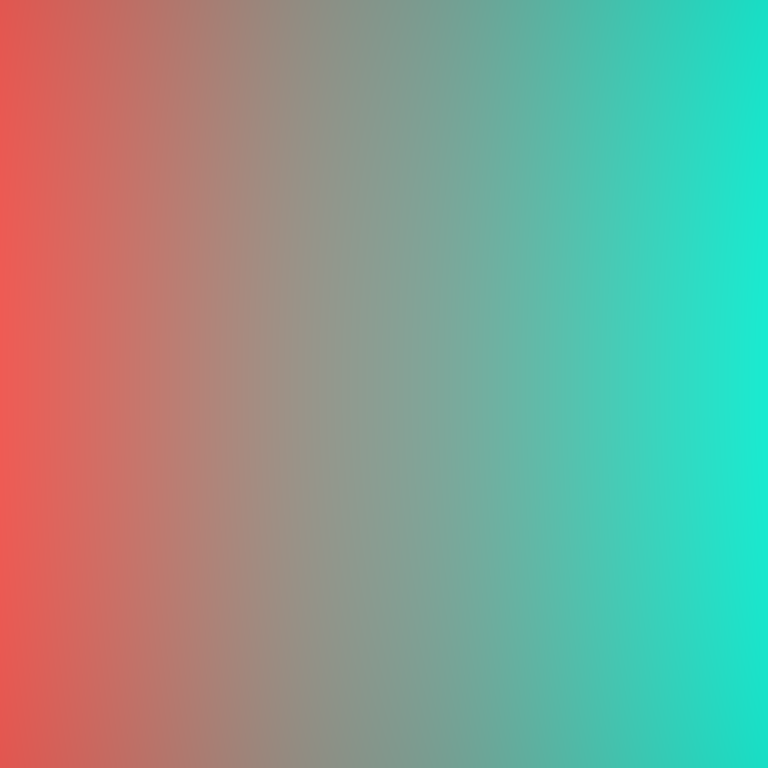
Abstract light effect, smooth gradient from warm red to cool teal, calm atmosphere, soft blend, no room, no furniture, no objects.